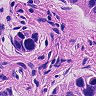
Metastatic tissue present: yes